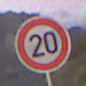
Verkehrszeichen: Geschwindigkeit20
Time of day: Dawn
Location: Outdoor (RoadRail)
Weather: Clear
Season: NotSpecified
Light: Natural